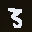
Label: 3